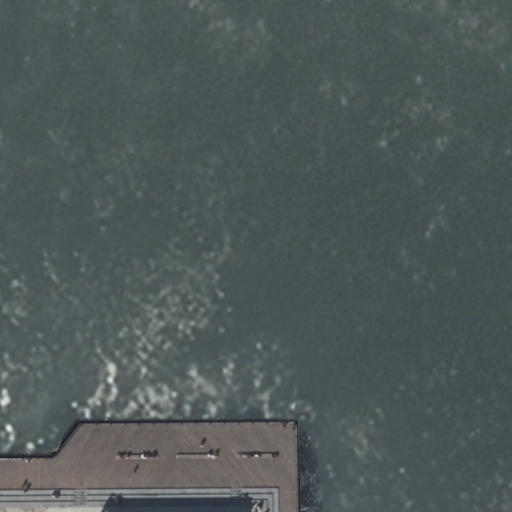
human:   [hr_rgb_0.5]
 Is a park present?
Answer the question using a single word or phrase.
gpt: yes

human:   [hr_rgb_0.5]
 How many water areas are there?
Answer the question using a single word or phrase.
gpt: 1

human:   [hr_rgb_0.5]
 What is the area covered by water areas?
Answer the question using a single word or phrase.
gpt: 9552m2

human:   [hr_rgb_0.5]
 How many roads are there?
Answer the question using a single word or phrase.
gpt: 2

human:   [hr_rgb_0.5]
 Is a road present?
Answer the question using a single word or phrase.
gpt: yes

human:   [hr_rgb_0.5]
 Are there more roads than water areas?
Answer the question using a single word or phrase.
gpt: yes

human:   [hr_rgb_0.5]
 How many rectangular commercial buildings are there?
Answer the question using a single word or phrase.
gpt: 0

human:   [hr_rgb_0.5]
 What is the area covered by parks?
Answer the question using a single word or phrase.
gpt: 1053m2

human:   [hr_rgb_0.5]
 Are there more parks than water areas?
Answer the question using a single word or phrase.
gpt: no

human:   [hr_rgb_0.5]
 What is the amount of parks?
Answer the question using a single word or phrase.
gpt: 1

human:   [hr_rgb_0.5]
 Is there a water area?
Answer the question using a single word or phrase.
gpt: yes

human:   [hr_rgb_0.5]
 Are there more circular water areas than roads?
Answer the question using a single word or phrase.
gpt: no

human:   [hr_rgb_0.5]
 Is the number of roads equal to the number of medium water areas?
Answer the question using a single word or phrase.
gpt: no

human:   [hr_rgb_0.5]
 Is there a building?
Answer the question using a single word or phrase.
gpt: no

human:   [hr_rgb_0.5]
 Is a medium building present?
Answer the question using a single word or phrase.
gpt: no

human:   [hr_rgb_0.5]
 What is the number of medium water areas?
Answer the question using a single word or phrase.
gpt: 0

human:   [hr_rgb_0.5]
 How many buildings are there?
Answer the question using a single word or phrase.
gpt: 0

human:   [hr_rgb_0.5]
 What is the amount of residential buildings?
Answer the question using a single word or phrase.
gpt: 0

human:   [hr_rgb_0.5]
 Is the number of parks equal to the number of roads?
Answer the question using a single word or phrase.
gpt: no

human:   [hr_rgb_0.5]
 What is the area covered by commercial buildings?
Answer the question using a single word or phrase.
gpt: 0m2

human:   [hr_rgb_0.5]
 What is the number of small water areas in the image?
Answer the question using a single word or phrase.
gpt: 0

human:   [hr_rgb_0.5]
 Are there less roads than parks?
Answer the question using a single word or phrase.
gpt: no

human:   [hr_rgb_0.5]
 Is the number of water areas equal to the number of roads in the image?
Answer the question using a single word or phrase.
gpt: no

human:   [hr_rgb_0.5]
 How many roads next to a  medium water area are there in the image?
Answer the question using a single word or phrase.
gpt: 0

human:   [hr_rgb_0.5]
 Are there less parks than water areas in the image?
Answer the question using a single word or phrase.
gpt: no

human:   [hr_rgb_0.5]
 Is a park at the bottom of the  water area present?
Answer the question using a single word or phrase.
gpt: yes

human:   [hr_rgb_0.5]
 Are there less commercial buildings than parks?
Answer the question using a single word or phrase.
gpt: yes

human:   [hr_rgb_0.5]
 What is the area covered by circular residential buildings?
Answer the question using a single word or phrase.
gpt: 0m2

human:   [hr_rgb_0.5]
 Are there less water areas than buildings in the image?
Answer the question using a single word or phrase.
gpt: no

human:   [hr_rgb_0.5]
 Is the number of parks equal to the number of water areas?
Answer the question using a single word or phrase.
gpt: yes

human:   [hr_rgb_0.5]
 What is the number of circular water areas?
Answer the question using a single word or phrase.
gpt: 0

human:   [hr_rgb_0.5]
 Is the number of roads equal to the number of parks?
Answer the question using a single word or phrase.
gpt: no

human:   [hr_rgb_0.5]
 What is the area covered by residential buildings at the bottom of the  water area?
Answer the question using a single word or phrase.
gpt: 0m2

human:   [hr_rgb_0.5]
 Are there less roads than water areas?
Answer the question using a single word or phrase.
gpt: no

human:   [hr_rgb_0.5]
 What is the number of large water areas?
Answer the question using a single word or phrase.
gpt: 1

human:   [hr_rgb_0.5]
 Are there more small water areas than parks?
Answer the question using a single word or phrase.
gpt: no

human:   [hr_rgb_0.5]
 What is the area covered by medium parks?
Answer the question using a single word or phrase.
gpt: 0m2

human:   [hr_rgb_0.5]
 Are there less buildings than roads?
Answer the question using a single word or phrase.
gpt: yes

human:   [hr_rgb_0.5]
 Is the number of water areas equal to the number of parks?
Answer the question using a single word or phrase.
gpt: yes

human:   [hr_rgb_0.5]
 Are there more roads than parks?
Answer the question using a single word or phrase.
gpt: yes

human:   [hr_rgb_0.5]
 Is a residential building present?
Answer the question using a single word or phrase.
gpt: no

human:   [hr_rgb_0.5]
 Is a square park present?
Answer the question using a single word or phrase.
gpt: no

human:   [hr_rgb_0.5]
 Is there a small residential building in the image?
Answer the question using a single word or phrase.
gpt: no

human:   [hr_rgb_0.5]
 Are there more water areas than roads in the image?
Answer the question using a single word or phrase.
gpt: no

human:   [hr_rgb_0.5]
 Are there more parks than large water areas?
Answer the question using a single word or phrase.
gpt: no

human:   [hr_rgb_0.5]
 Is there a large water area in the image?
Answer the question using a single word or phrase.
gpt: yes

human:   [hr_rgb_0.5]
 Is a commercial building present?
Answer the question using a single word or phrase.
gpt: no

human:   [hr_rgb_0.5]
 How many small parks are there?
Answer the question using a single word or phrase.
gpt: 0

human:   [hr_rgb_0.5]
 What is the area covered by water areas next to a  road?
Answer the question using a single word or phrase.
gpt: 9552m2

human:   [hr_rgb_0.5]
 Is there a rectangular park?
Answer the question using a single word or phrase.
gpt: yes

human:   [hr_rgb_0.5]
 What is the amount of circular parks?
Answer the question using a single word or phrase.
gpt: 0

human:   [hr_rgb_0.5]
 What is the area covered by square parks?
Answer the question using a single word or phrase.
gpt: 0m2

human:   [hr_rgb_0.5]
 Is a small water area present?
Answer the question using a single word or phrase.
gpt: no

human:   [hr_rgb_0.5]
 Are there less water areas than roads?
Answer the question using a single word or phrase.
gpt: yes

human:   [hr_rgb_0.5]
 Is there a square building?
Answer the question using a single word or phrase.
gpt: no

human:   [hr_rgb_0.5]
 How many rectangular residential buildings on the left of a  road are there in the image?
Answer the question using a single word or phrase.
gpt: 0

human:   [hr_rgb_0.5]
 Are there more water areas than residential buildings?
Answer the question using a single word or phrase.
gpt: yes

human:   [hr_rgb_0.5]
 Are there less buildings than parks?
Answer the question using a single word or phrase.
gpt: yes

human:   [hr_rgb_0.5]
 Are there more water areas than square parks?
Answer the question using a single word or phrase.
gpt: yes

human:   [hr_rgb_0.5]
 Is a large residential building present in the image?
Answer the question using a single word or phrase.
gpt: no

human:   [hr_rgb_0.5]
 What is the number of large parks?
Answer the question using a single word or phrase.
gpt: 1

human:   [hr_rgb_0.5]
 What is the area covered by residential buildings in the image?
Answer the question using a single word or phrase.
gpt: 0m2

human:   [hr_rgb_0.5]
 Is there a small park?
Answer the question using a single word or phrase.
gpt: no

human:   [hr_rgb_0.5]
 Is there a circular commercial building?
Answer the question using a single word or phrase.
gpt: no